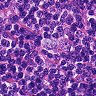
Metastatic tissue present: yes